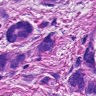
Metastatic tissue present: yes